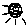
Label: moon